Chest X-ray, PA view. Patient: 52 years old, sex M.
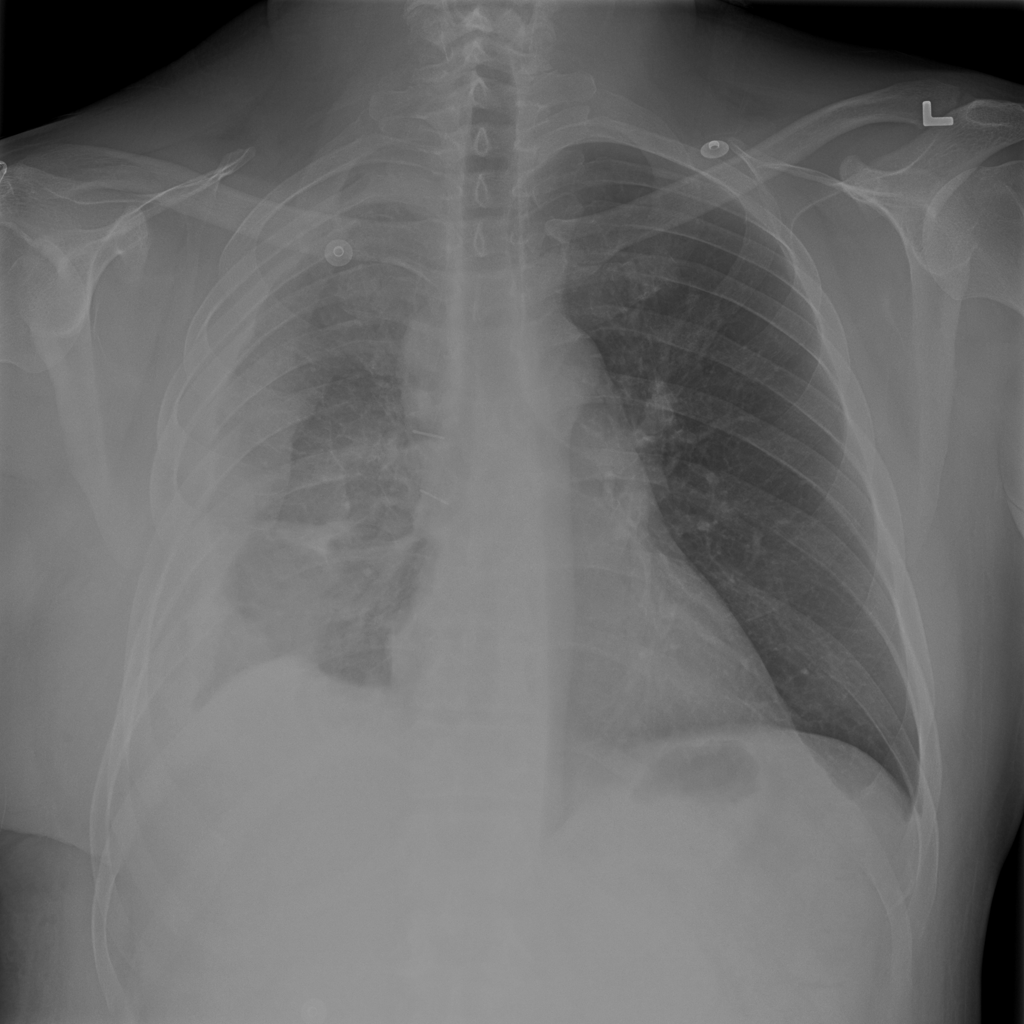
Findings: Effusion